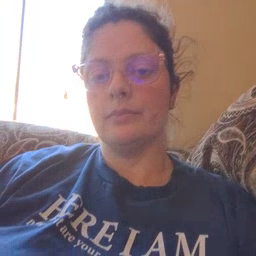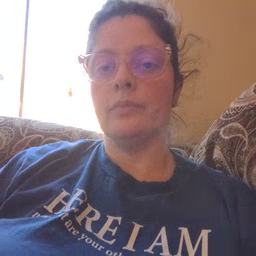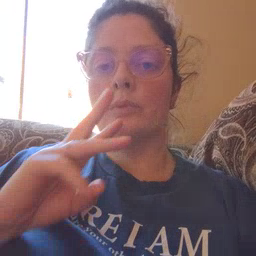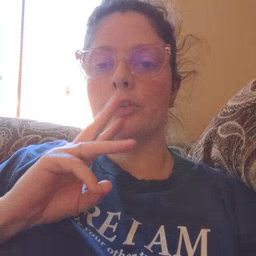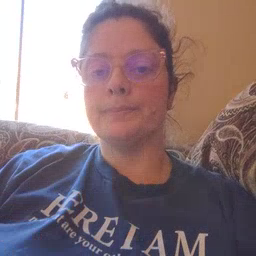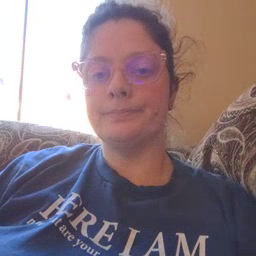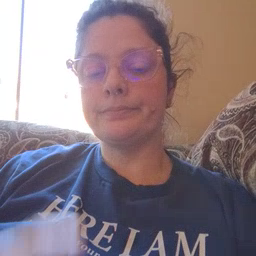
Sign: water